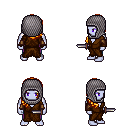
a pixel art fantasy rpg character, male body template, dark elf, purple skin, brown robe, magenta pants, light blonde right-swept hairstyle, chain hood, cloth bracers, dagger, four views (front, back, left, right), 2x2 character sprite sheet, small pixel art, hard edges, no anti-aliasing